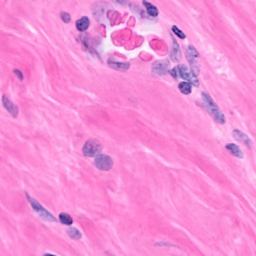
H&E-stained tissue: Breast